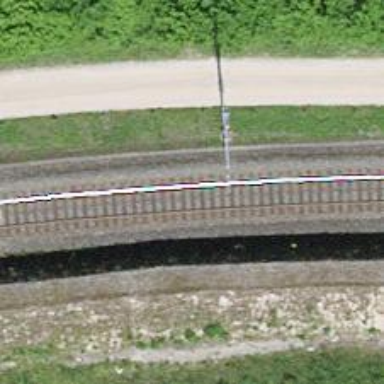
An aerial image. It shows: Single-track electrified railway with contact line.